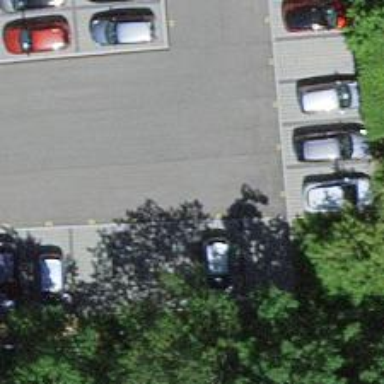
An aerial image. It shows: View of roof of building.